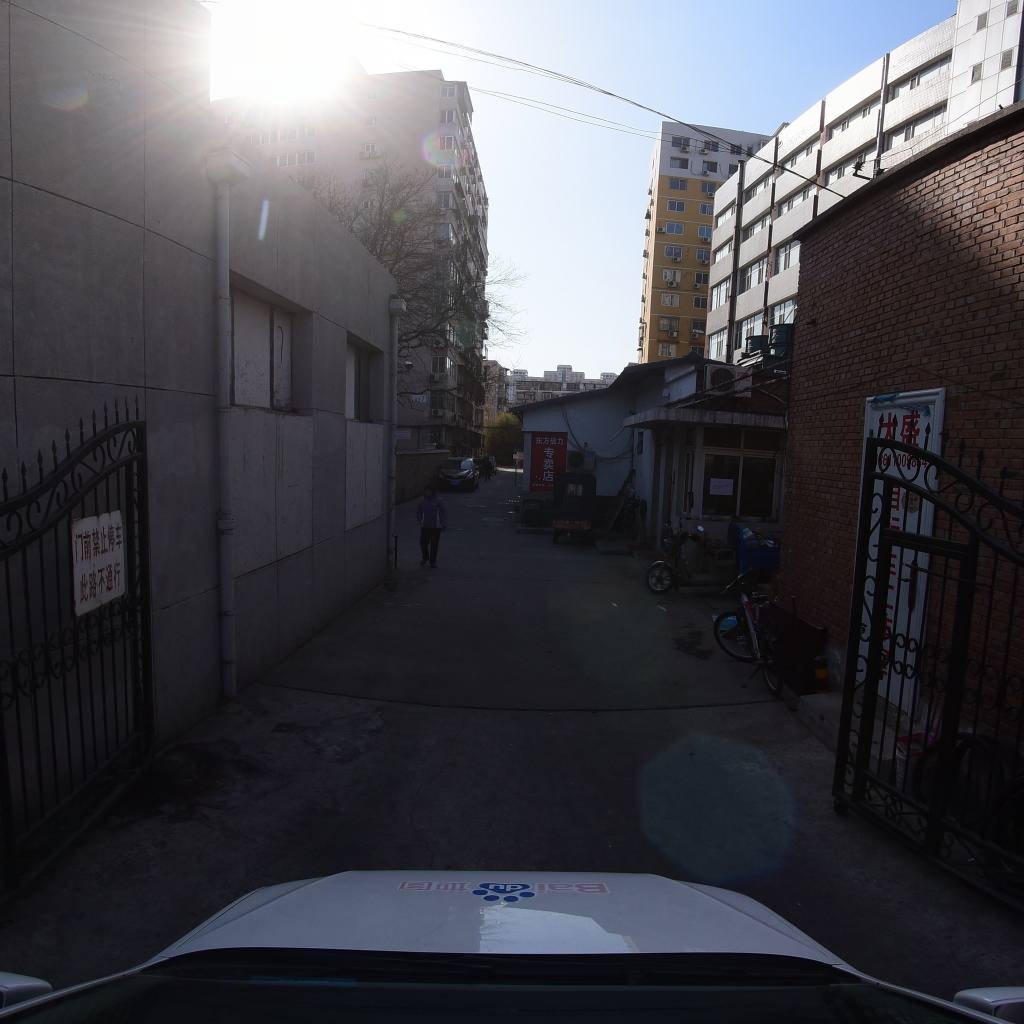
Region: Fengtai
Road damage annotations: longitudinal crack, transverse crack